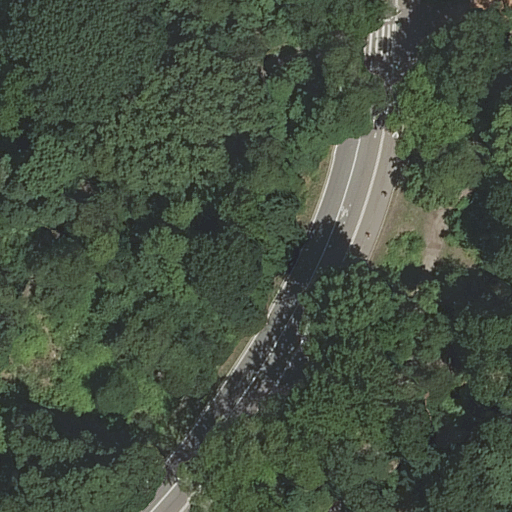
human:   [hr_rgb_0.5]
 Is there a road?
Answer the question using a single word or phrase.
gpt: yes

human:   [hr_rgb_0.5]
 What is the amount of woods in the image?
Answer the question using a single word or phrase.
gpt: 2

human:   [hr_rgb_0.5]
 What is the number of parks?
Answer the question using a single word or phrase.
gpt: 1

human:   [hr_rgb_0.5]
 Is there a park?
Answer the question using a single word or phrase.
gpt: yes

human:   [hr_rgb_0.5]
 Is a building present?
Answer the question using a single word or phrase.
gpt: no

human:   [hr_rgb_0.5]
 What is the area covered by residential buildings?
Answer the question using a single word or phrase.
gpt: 0m2

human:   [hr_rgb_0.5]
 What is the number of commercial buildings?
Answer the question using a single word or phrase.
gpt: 0

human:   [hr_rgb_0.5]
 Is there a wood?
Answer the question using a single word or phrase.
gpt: yes

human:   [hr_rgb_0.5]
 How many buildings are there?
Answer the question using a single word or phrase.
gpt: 0

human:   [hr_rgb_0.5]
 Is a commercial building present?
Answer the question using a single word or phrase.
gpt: no

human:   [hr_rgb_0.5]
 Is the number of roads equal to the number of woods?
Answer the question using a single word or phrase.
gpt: no

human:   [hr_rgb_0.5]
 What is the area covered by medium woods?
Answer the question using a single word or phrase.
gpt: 0m2

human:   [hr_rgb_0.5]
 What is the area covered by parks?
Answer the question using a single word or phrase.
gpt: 10633m2

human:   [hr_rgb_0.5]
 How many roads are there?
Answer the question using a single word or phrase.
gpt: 10

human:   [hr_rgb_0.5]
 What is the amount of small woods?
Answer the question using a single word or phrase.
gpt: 0

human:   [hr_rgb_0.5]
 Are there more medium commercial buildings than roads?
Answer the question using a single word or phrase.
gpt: no

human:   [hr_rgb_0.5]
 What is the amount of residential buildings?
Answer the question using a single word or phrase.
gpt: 0

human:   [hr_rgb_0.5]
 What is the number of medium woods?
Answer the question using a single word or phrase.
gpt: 0

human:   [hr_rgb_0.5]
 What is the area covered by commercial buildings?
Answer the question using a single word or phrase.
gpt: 0m2

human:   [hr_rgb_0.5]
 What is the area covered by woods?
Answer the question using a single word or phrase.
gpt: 17091m2

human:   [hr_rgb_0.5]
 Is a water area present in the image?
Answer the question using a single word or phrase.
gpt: no

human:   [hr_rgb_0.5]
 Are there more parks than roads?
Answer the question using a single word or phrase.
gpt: no

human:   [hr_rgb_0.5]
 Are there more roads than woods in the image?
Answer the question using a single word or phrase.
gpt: yes

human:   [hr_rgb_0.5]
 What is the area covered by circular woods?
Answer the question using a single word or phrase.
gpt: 0m2

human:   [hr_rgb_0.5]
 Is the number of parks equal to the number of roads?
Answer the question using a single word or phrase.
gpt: no

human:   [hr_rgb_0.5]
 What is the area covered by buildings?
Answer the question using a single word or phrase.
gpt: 0m2

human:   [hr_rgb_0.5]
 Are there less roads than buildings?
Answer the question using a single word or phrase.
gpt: no

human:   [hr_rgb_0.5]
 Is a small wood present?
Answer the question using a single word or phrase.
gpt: no

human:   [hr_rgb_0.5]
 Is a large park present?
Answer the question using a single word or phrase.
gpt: yes

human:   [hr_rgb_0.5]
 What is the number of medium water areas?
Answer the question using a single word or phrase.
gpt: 0

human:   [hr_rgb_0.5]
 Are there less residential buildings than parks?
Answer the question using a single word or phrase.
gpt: yes

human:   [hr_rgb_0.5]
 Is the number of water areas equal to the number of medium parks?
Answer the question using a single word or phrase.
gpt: yes

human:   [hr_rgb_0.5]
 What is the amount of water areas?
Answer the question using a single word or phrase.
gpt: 0

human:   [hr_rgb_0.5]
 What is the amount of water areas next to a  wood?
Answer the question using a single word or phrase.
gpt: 0

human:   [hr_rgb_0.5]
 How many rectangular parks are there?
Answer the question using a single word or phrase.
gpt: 1

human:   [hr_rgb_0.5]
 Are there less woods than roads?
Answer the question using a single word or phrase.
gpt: yes

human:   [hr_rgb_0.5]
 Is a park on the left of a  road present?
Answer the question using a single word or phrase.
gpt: no

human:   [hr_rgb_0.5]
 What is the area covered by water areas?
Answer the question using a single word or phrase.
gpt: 0m2

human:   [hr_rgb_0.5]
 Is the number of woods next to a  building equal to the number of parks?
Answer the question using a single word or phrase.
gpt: no

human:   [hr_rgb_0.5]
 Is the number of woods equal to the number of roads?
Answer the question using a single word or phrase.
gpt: no

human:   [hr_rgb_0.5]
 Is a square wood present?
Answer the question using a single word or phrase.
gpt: no

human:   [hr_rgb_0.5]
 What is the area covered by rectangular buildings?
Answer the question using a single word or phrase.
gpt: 0m2

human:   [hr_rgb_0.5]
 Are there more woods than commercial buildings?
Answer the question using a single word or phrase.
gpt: yes

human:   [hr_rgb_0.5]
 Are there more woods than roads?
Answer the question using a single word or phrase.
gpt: no

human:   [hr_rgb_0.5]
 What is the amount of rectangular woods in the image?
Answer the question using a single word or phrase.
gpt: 0

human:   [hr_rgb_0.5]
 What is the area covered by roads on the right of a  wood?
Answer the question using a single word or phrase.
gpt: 0m2

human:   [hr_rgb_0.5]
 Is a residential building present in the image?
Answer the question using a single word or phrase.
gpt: no

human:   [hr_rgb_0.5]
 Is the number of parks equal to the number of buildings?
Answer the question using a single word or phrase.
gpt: no

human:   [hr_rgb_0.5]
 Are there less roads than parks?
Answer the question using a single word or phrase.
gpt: no

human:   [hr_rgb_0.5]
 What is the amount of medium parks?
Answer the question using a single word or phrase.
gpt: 0

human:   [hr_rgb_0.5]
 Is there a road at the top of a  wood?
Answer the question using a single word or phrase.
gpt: yes

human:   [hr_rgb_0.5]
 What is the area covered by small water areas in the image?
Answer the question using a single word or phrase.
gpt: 0m2

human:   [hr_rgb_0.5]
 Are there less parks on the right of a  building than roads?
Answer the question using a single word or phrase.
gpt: yes

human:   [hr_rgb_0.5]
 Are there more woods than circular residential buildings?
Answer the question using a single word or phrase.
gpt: yes

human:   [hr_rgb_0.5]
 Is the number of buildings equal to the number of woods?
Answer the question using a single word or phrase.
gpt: no

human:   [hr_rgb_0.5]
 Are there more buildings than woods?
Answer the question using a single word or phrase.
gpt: no

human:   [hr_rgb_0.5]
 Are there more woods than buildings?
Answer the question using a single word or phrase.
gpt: yes

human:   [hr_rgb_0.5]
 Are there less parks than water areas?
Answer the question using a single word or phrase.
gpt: no

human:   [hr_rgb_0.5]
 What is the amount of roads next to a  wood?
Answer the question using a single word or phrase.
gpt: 10

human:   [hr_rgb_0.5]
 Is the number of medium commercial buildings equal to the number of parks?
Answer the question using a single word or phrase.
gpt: no

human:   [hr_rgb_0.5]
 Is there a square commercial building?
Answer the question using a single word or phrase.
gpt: no

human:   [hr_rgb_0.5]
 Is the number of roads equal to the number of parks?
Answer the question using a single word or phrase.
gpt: no

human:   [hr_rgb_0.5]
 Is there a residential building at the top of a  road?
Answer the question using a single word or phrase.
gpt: no

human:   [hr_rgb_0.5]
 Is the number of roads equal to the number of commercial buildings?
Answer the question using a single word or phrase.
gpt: no